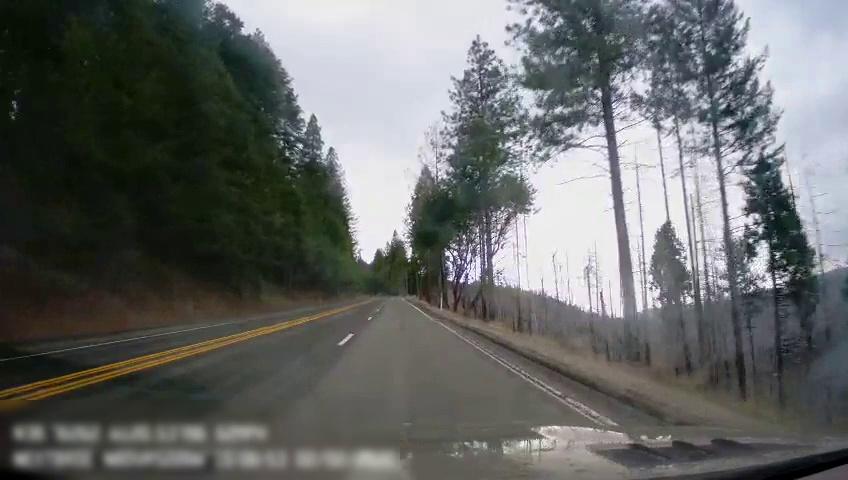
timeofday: Day
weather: Cloudy
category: Drivable Space
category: Lanes | Opposite Lane
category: Lanes | Opposite Lane
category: Lanes | Alternate Lane
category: Lanes | Current Lane
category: Lanes | Current Lane